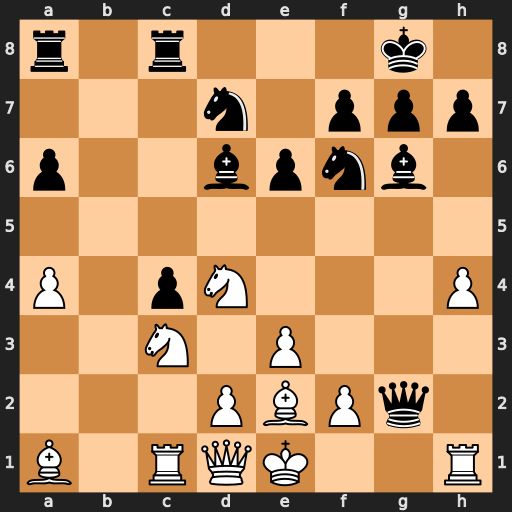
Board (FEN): r1r3k1/3n1ppp/p2bpnb1/8/P1pN3P/2N1P3/3PBPq1/B1RQK2R
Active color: w
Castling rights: K
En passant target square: -
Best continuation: Bf3 Qxh1+ Bxh1